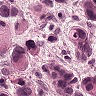
Metastatic tissue present: yes